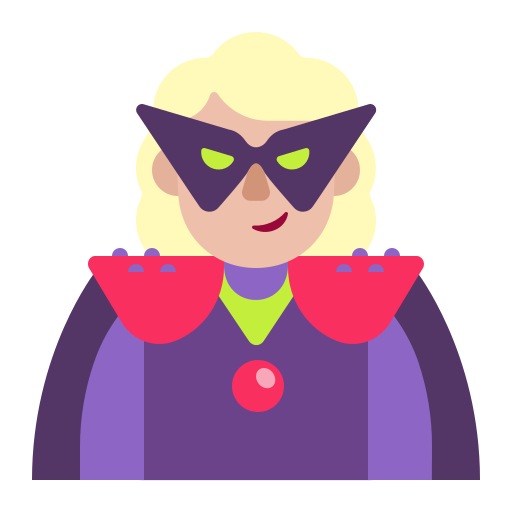
woman supervillain flat  light